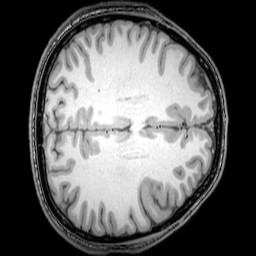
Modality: T1w
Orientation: axial
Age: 24
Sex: male
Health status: healthy
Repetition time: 0.081 s
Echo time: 0.037 s